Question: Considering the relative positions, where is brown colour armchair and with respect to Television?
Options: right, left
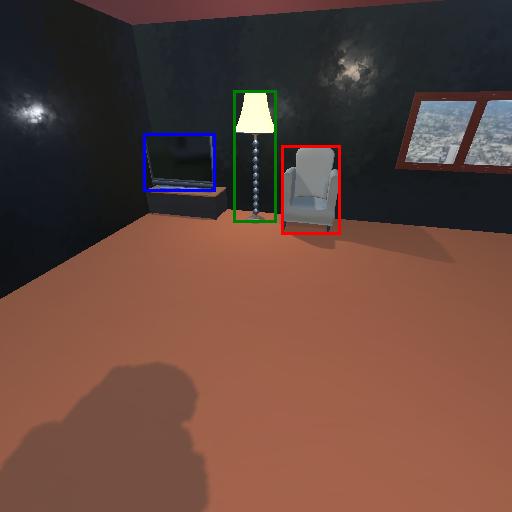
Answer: right